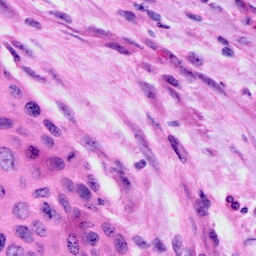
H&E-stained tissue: Cervix